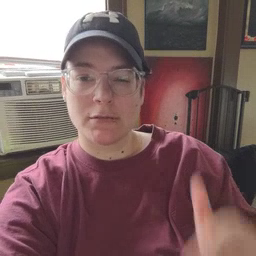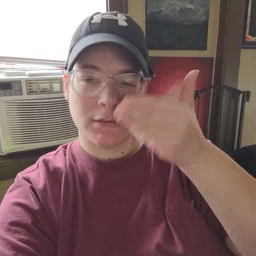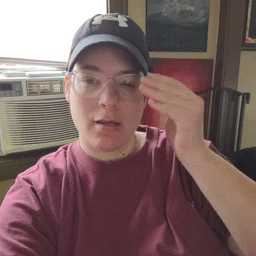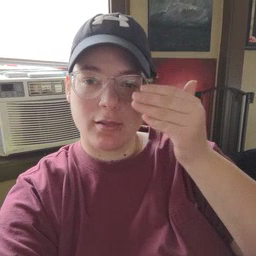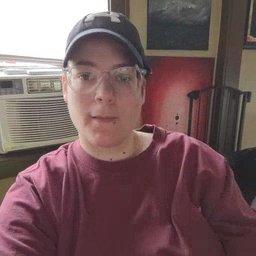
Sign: sleepy